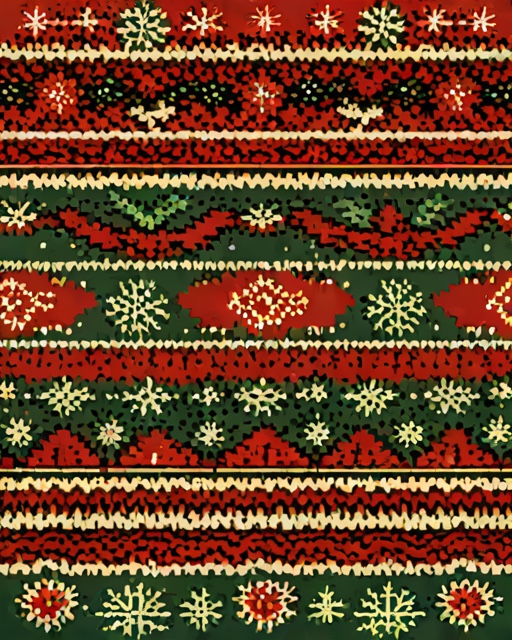
Category: Holiday